Question: I need to find a way to implement some sort of "MessageCenter" where any control can register to receive messages from other controls, without knowing where those messages are coming from (or it can know, so long as it doesn't mean any extra work for me). After typing out this whole thing, I think I've helped myself come to the realization of what I'm after, but if you can recommend some pre-packaged solutions, that'd be great!
---
So, I'm working on this project where the user gets to make some selections and (more-or-less) layout a page. The rules are very strict, though. At every step, they are given a limited number of ways in which they can alter the page. Think of it as a templating system.
There are a number of interfaces:
ITemplate, IContentArea, and ISpecificControl
Each Template has some number of content areas. Each ContentArea has exactly three specific controls.
They get composited together something like this crude drawing:

The big light purple-ish box is the template.
The yellow, pink, and brown boxes are different concrete types of IContentArea.
The green, light blue, and dark purple boxes are different concrete types of ISpecificControl.
Each concrete implementation of these interfaces will have some number of public properties that I would like the user to be able to set.
For instance:
Green boxes might let you set the font size and font color.
Light blue boxes might let you set the background color.
Dark purple boxes might let you set the image size and margin.
Yellow, pink, and brown boxes let you pick which three specific controls you want to use.
The big light purple-ish box lets you choose how the content areas are laid out (some might have only two or three, maybe they're arranged in a diagonal).
I've made a custom attribute that I can apply to properties in the ViewModel that marks them as eligible for user-changes, and I've set aside some space to dynamically add settings controls. The idea is that the user can only edit EXACTLY ONE item at a time. When they select it, I'll use reflection to examine the public properties of the control's ViewModel and find all the properties that are marked with the editable attribute, look at their types, and dynamically generate controls to edit them (with bindings, of course). We'll call this the "SettingsWizard."
So the problem is really two-fold:
How would you recommend I limit the user to only selecting a SINGLE box at a time? Clearly I need some sort of application-wide event or messaging. What form would that take exactly? And how would I register my "SettingsWizard" to pick up on these messages. I feel like this is going to be something really simple, but I'm overlooking it because it doesn't feel right, or clean.
Anything that let one of these controls send out a message that says, "Hey, I'm the last one to get clicked on. If anyone else was selected, now you're not," would solve the problem, so long as the receiving controls didn't have to know about where the message was coming from.
I was thinking some sort of static "MessageCenter" where when each control is created it registers to be passed messages (in it's constructor) using a defined interface, and any control has the ability to send out a message to the MessageCenter, which would then pass it along. Does that sound about right? I feel like something of this nature already exists. Like the features in Prism (but I don't really have the need for any of the rest of the features).
How would I let my "SettingsWizard" know that he's got a new item he needs to display settings for? Presumably, a solution for the first item can also be used to solve this one. It's just a different kind of notification.
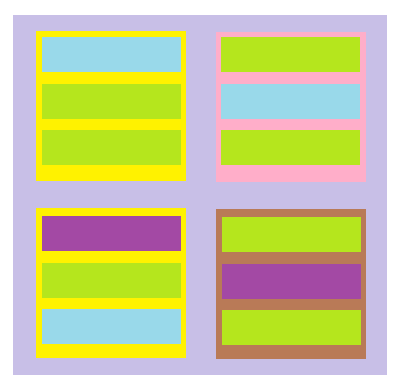
Answer: Based on your TLDR paragraph, I'd recommend taking a look at the <URL>.